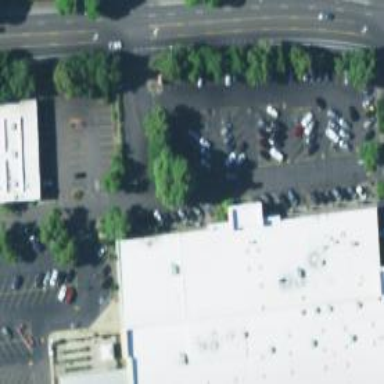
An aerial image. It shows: Parking space is available.